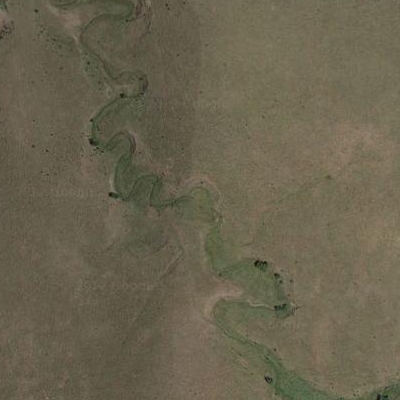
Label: aGrass